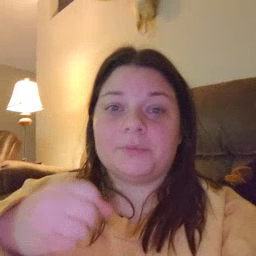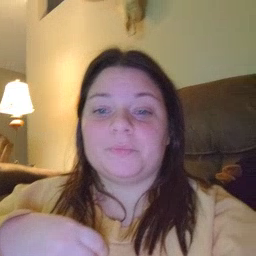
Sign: drawer